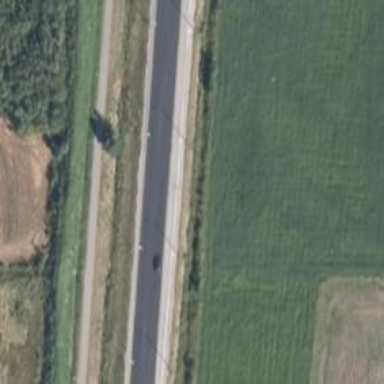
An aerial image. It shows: Trunk link highway.